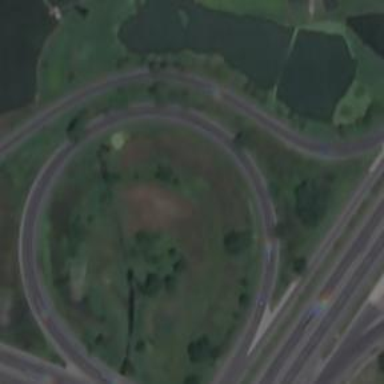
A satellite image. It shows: Motorway link.